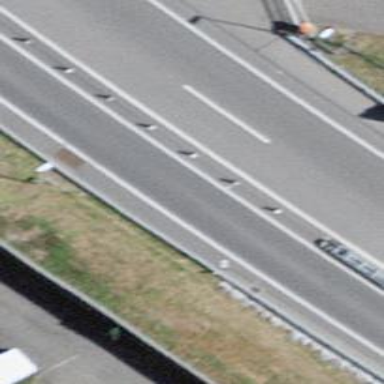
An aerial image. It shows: Bollard.